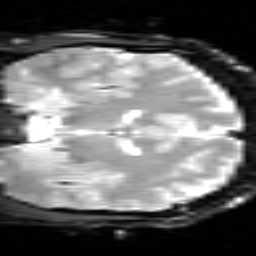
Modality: inplaneT2
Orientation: coronal
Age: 25
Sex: female